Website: walmart
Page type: address-validator
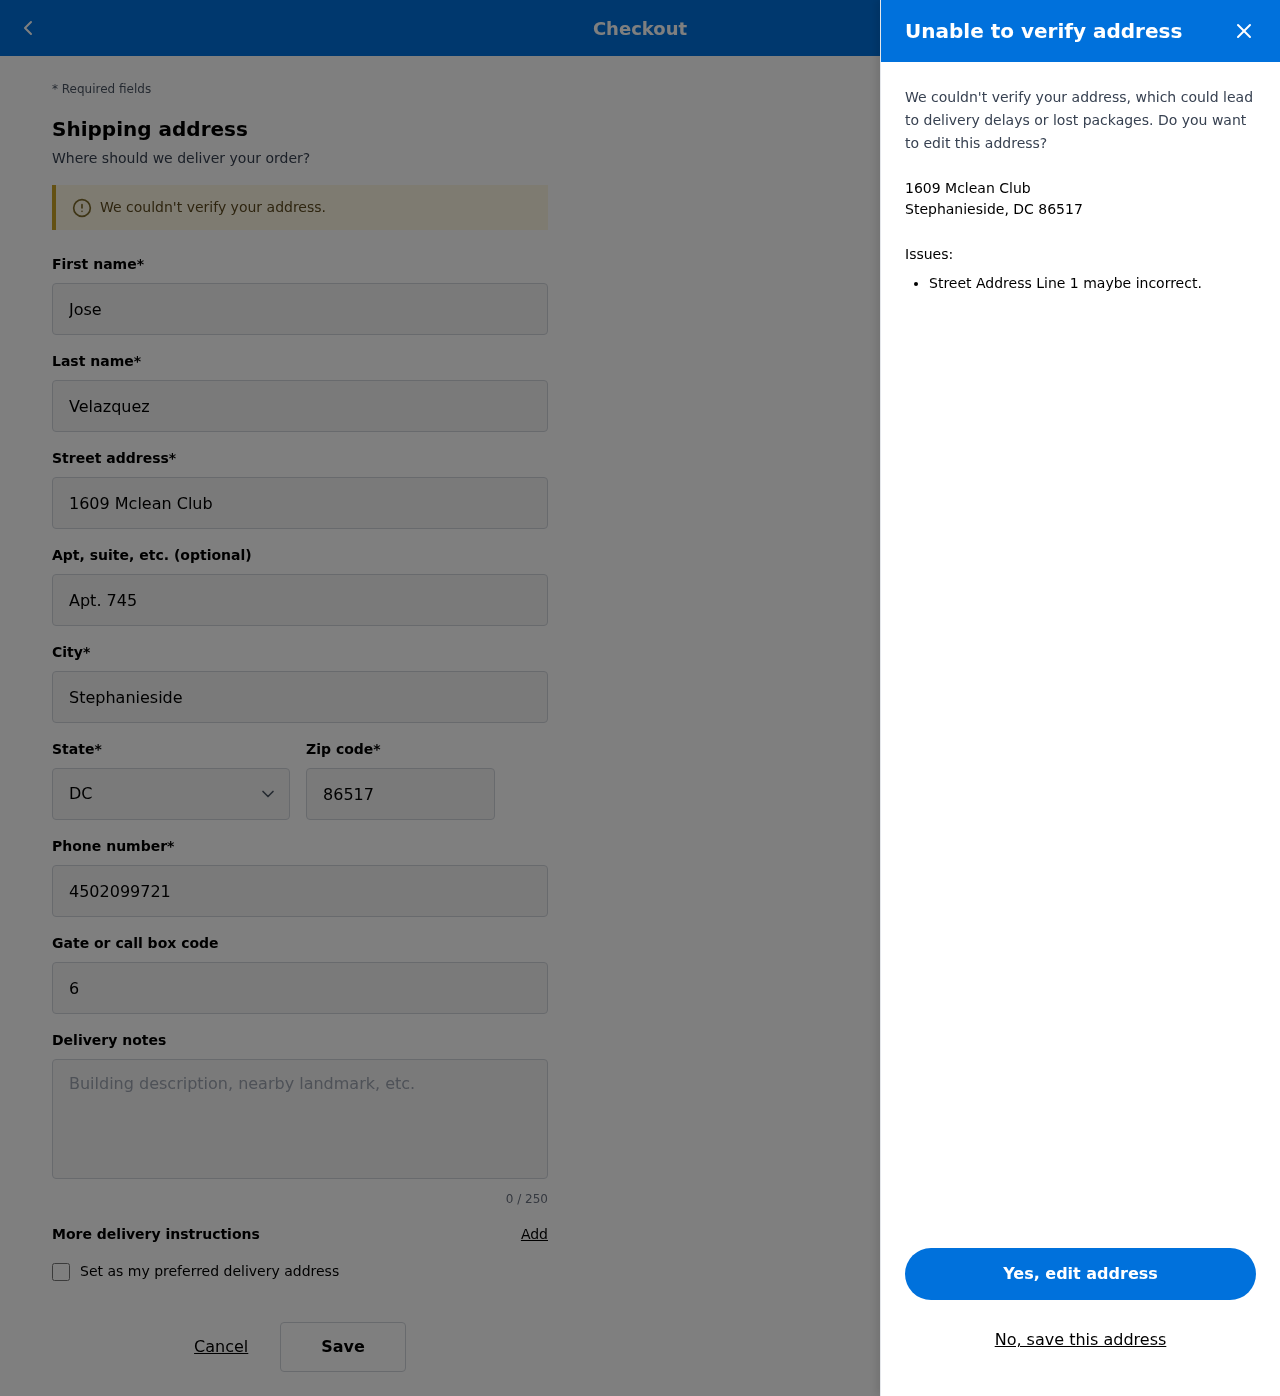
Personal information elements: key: PII_CITY_STATE_ZIP
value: Stephanieside, DC 86517
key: PII_STATE_ABBR
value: DC
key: PII_STREET
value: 1609 Mclean Club
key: PII_FIRSTNAME
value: Jose
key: PII_LASTNAME
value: Velazquez
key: PII_STREET2
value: Apt. 745
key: PII_CITY
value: Stephanieside
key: PII_POSTCODE
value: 86517
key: PII_PHONE
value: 4502099721
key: PII_SECURITY_CODE
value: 619